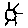
Label: sun